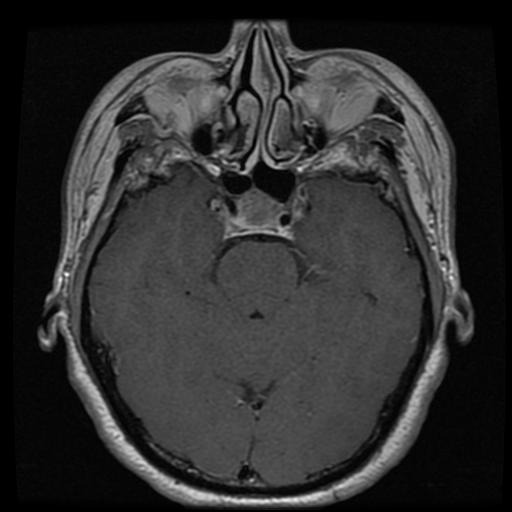
Label: pituitary